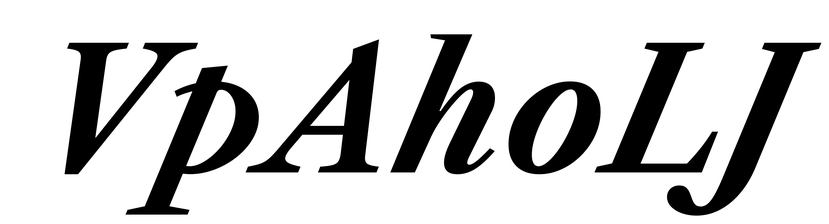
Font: LibreCaslonText-Italic_Bold_Italic